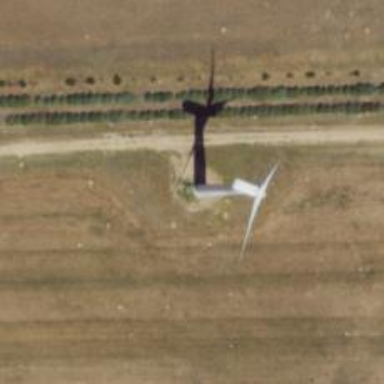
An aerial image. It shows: Wind generator with horizontal axis. The generator is wind turbine.